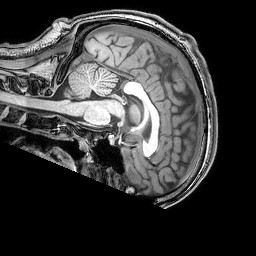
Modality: T1w
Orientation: sagittal
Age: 25
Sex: male